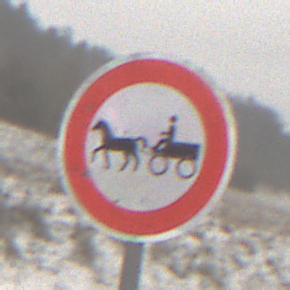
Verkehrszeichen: VerbotGespannfuhrwerke
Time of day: Midday
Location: Outdoor (Nature)
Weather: Overcast
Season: Winter
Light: Natural